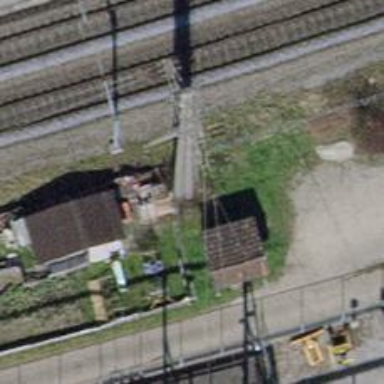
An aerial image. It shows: Power line in the image.